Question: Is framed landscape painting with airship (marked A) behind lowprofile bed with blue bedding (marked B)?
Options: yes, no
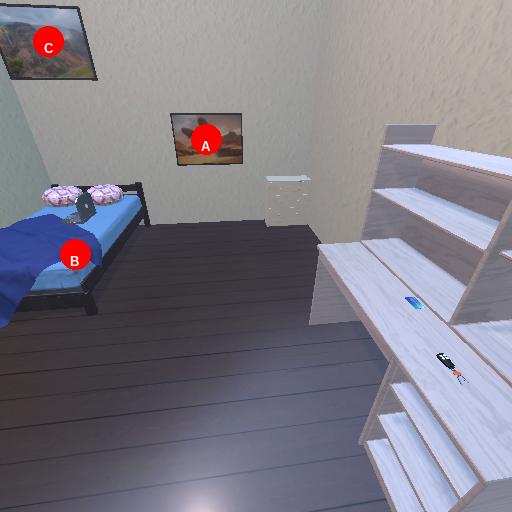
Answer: yes